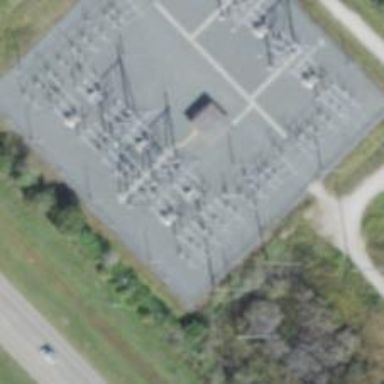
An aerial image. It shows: Switch used for power control.